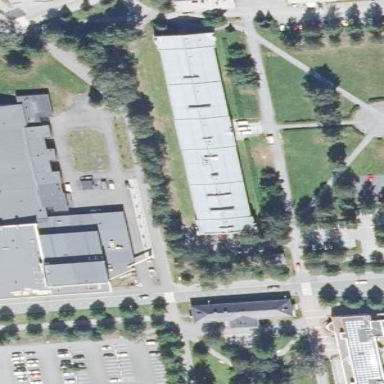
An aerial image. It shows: College building.